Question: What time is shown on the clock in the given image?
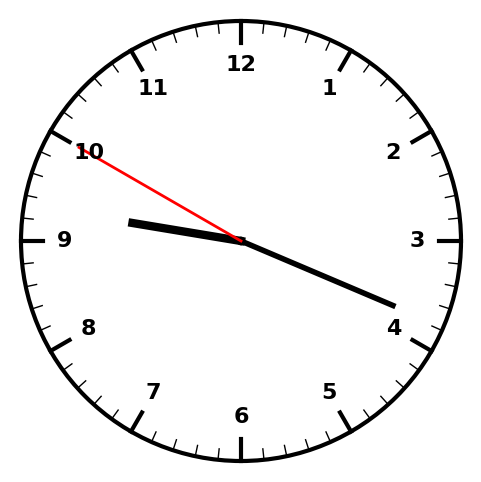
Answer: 09:18:50